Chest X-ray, PA view. Patient: 49 years old, sex M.
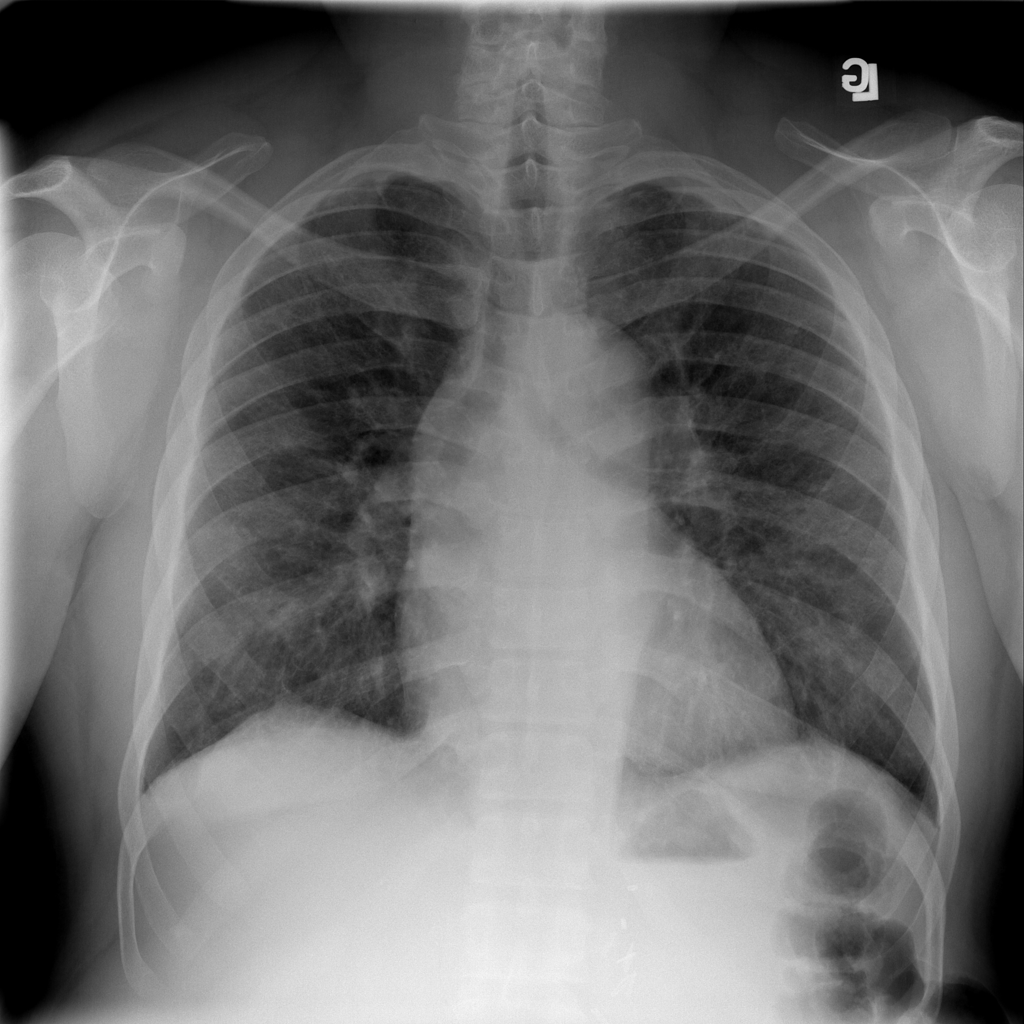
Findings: Infiltration